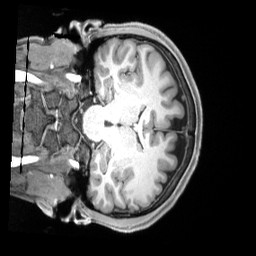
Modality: T1w
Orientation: coronal
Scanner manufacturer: siemens
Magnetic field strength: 3 T
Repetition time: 2.5 s
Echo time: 0.00218 s